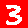
Digit: 3